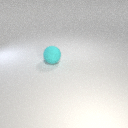
large cyan rubber sphere